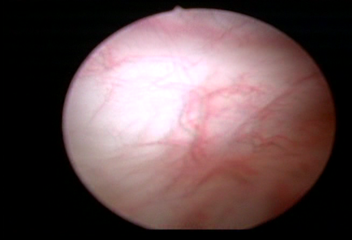
Modality: WLC
Class: Normal mucosa
Bladder cancer association: No